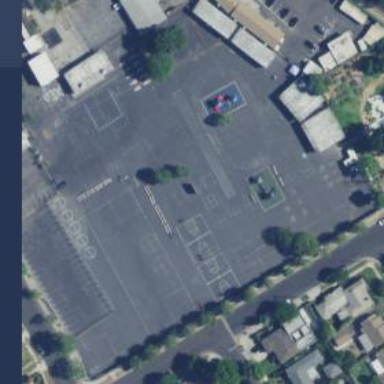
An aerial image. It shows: Asphalt schoolyard for leisure land.